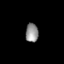
Tissue: skin
Cell type: Epithelial cells
Senescence score: 0.2822
Nuclear area (px): 234
Mean DAPI intensity: 144.53